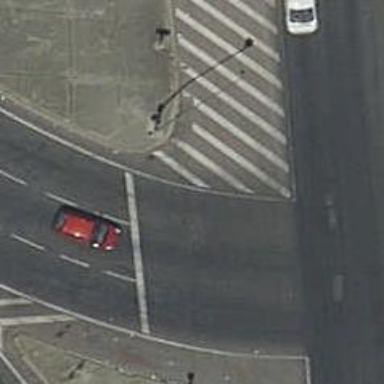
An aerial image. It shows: Road with traffic signals.